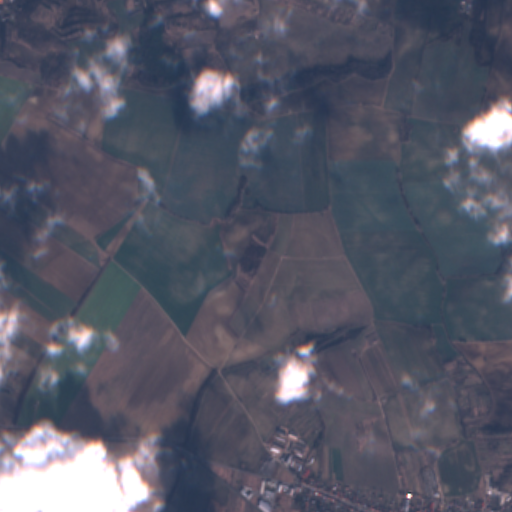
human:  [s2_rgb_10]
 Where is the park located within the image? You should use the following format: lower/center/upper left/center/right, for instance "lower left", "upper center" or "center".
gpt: The park is located in the lower right of the image.
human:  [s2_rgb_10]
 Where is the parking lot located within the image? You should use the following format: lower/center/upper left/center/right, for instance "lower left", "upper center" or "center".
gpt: The parking lot is located in the lower right of the image.
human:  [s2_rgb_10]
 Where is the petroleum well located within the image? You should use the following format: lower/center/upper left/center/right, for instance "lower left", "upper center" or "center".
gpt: The petroleum well is located in the lower left of the image.
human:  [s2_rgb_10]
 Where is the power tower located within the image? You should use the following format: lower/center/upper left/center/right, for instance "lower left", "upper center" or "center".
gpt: The power tower is located in the upper of the image.
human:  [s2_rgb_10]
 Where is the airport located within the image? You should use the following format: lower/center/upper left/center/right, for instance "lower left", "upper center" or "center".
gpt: There is no airport in the image.